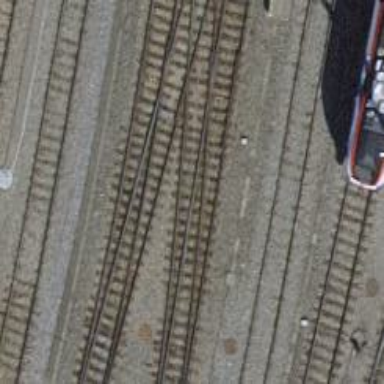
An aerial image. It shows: Yard with single rail track. The railway track is electrified with contact line for service purposes.